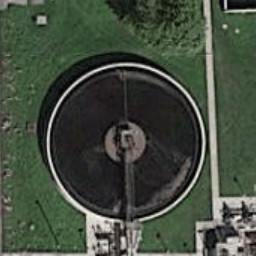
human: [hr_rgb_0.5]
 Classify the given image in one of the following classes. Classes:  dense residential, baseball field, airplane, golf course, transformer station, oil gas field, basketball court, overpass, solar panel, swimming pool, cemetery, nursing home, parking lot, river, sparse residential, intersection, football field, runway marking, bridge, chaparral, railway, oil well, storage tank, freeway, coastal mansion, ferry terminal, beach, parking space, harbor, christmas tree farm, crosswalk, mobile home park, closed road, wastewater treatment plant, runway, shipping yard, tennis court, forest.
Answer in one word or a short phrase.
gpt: wastewater treatment plant